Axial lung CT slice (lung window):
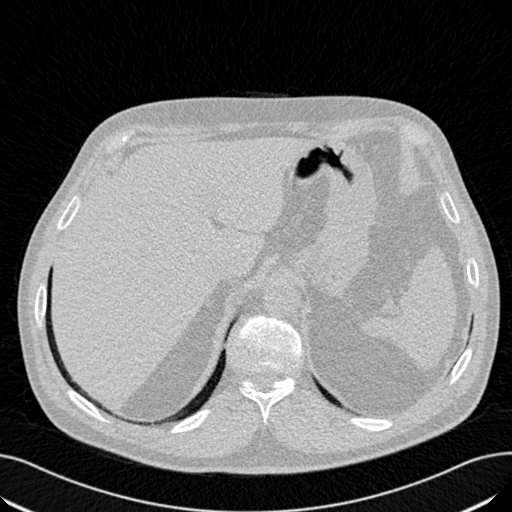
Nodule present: no